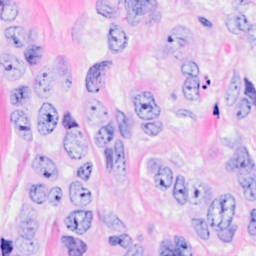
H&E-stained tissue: Breast